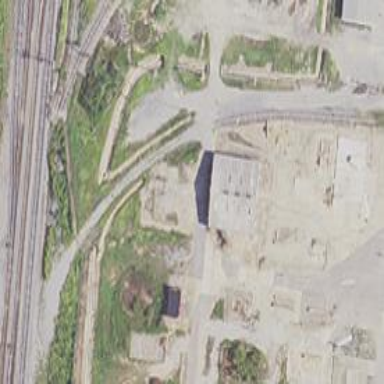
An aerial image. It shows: Unused railway yard.